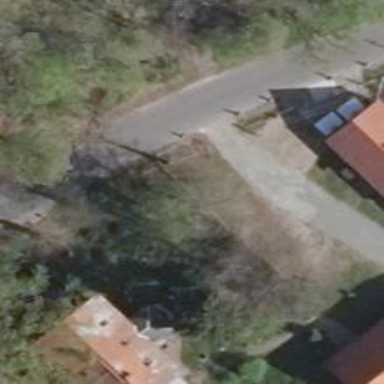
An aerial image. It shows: Emergency access point on the road.